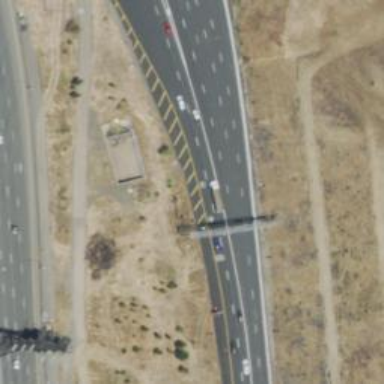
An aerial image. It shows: View of motorway.